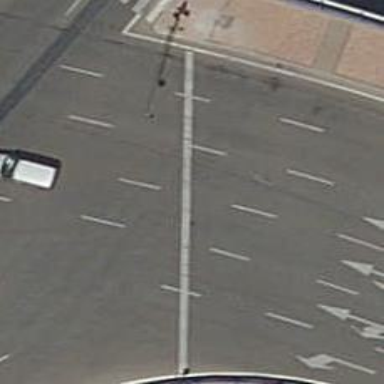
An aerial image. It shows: Road with traffic signals.